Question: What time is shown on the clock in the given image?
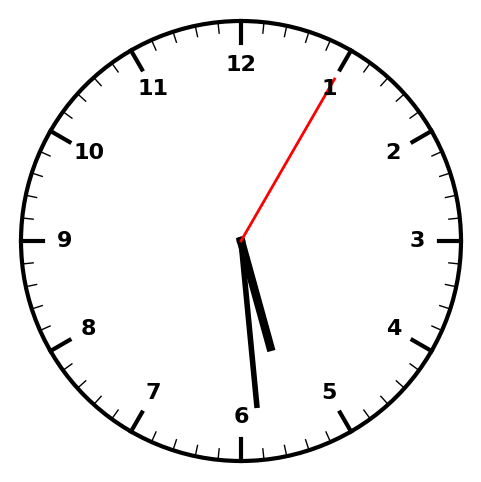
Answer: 05:29:05